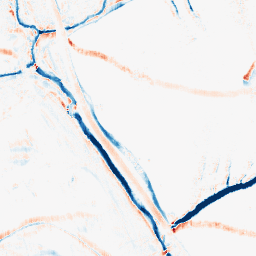
Category: morphological
Decomposition family: morphological_rect
Decomposition parameters: operation: average
width: 5
height: 10
Upsampling method: cubic_catmull_rom
Upsampling parameters: scale: 4
Upsampling scale: 4